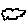
Label: cloud